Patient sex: M
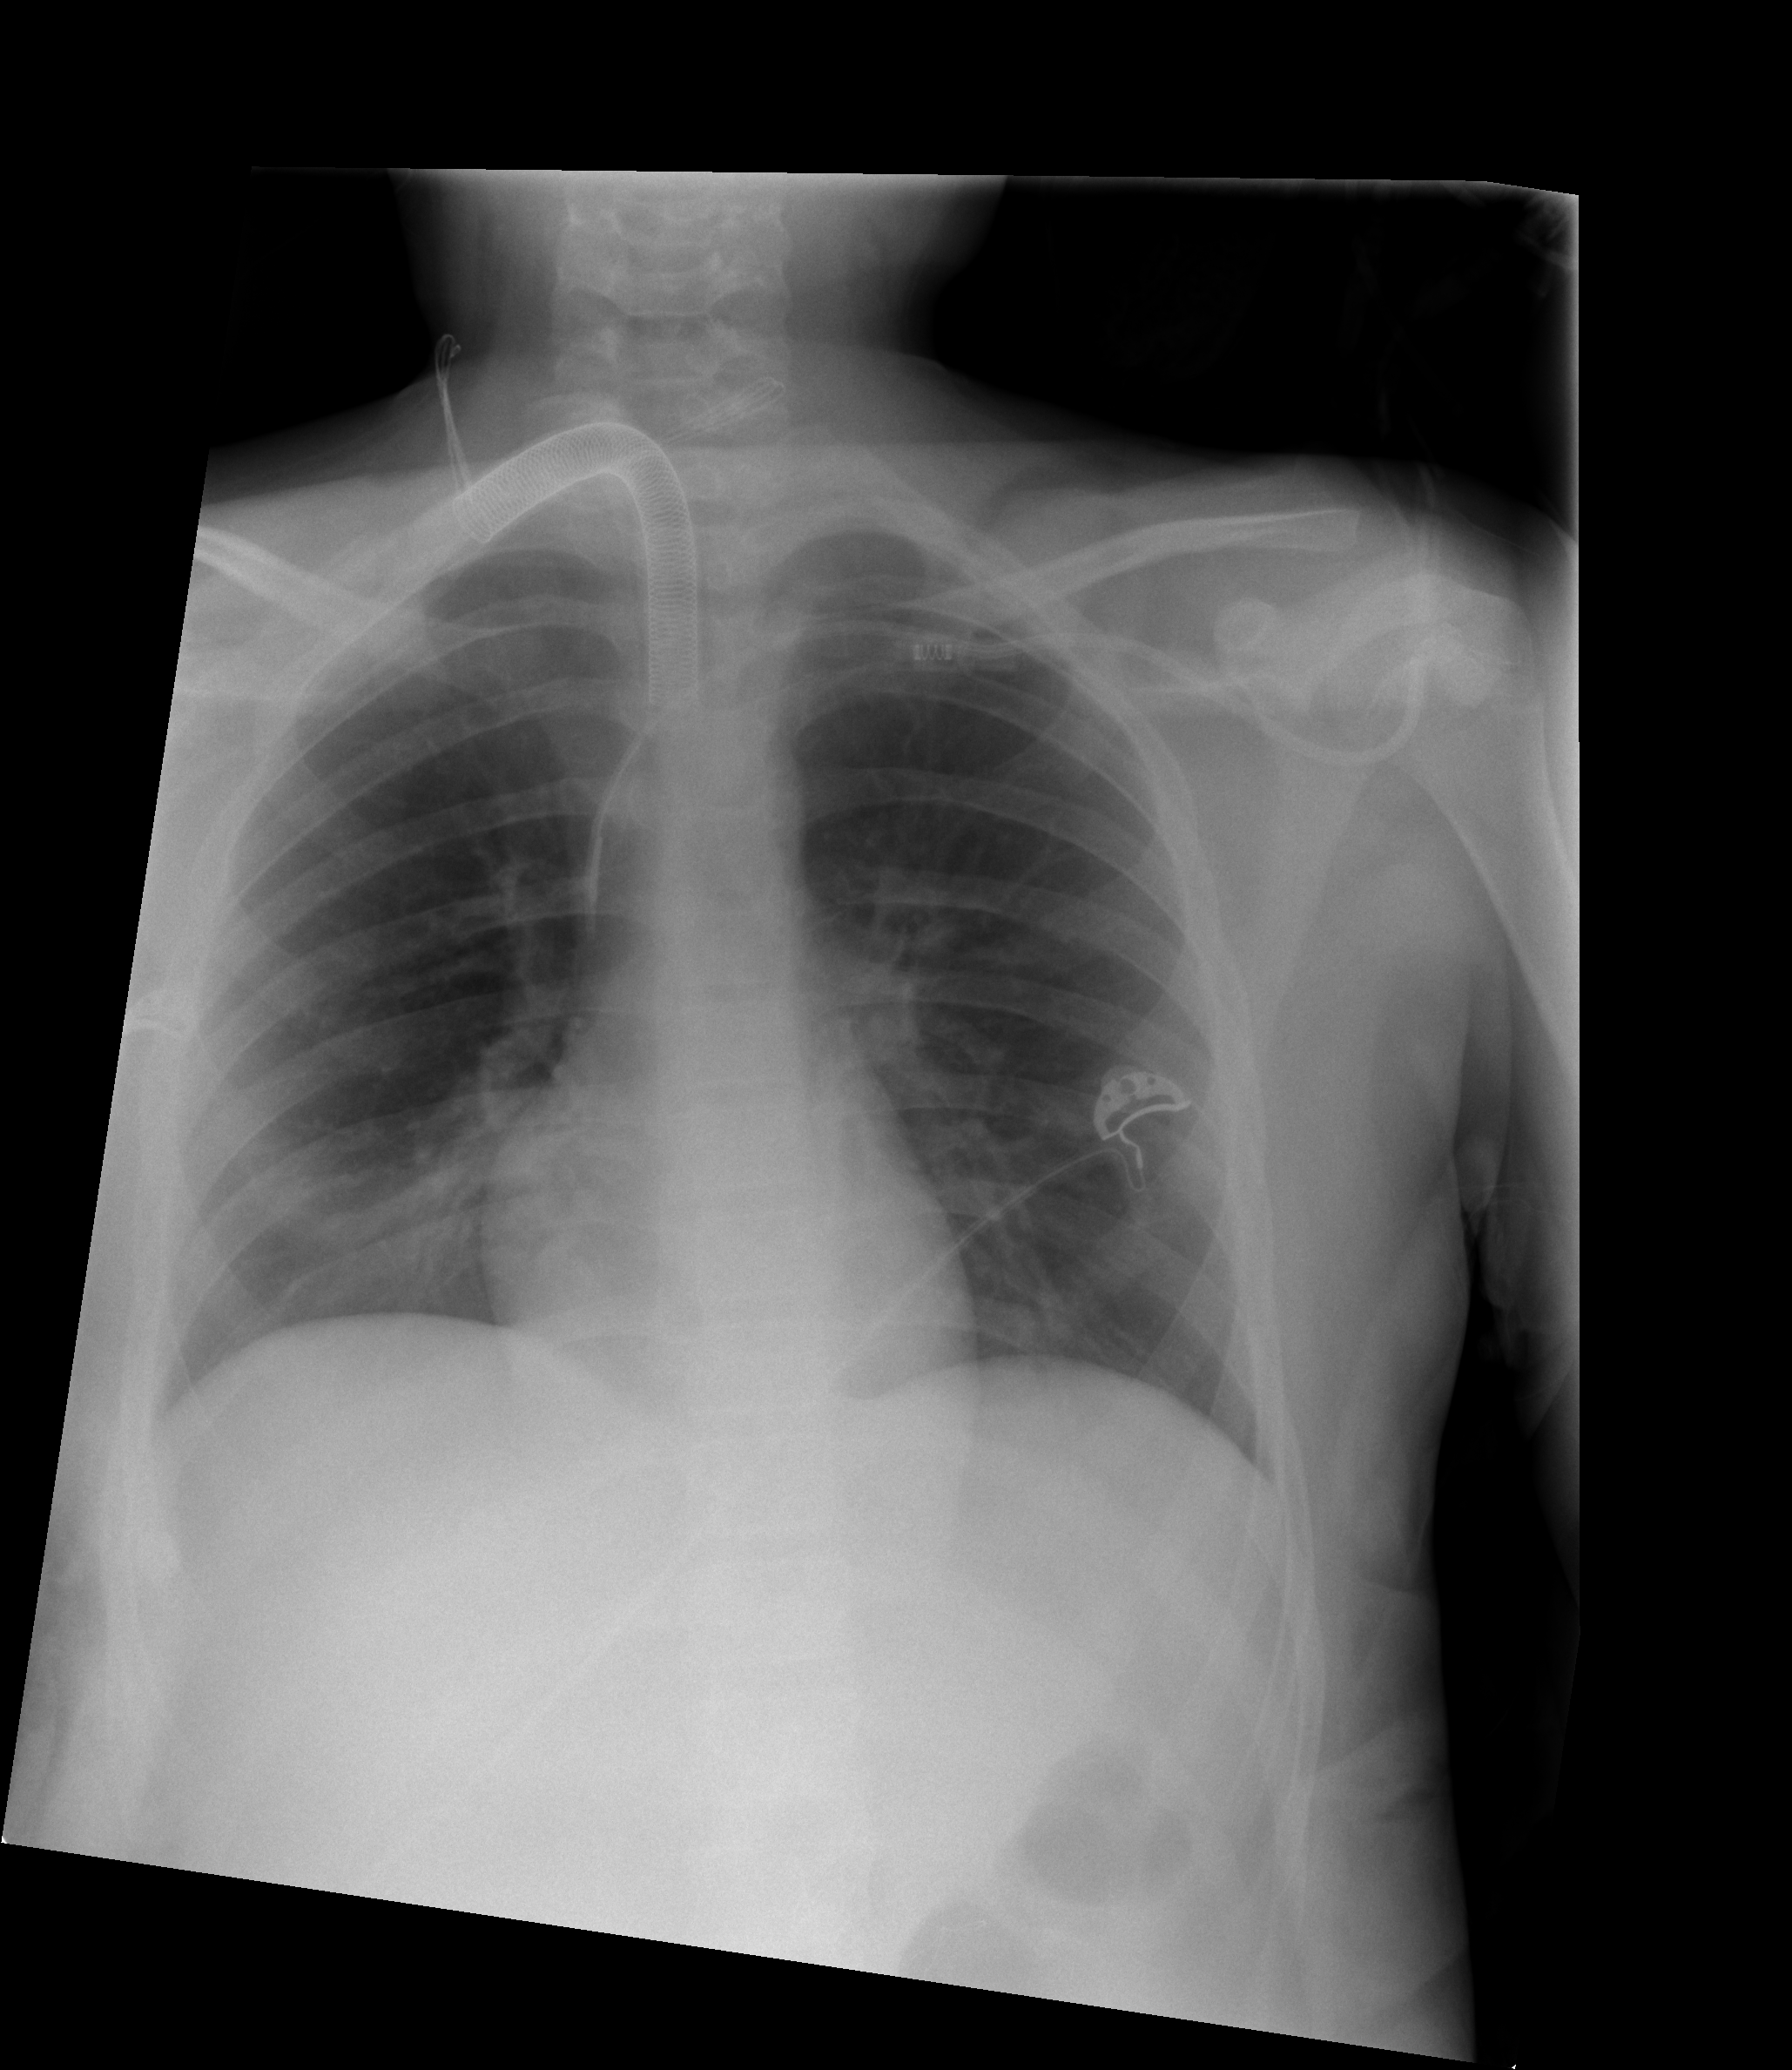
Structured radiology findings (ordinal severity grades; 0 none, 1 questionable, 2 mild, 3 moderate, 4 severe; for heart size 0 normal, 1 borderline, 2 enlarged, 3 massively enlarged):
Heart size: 0
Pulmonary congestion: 0
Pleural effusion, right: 0
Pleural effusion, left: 0
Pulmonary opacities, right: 2
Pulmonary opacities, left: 0
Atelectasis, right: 0
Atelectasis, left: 0